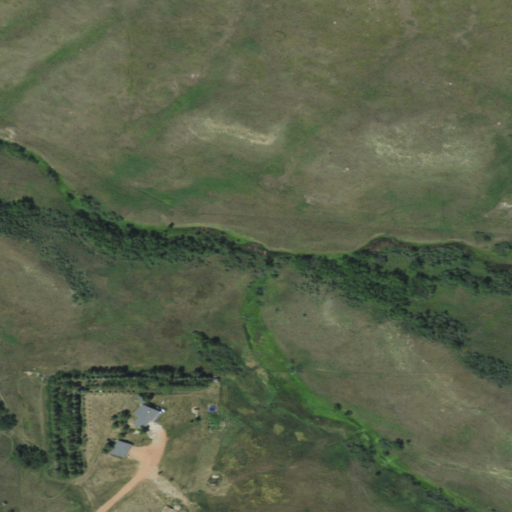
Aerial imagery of valley in North Dakota named Spring Coulee containing grassland, open development, and low intensity development